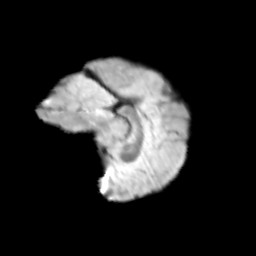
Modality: T2w
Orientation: sagittal
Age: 12
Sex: male
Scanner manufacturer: siemens
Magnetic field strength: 3 T
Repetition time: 3.8 s
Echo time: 0.07 s